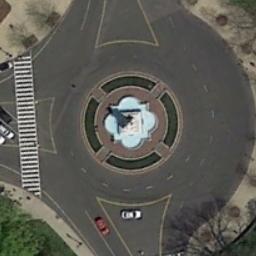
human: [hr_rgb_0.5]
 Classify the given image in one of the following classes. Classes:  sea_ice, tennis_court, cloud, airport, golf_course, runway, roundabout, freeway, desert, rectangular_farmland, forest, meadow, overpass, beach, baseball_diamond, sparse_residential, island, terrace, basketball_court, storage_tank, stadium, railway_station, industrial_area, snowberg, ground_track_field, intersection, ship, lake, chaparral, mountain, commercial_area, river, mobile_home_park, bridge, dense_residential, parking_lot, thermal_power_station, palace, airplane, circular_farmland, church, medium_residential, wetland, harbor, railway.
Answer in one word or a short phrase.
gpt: roundabout